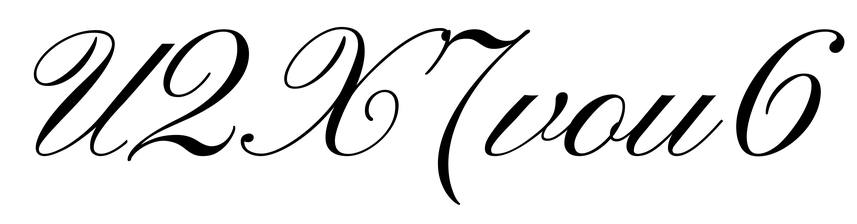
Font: PinyonScript-Regular